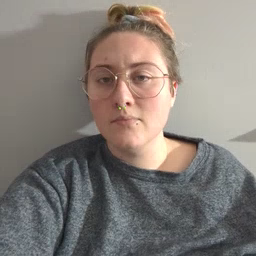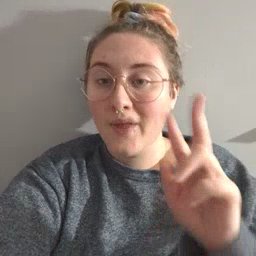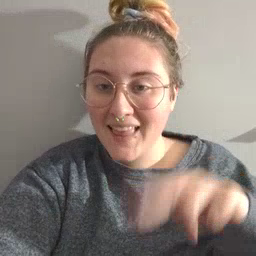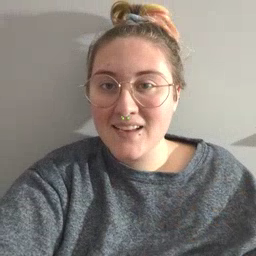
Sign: read